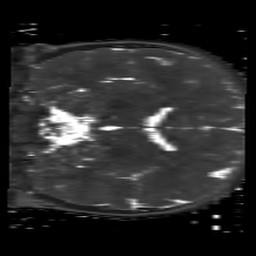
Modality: T2map
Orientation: coronal
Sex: male
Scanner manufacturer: siemens
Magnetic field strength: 3 T
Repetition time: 4 s